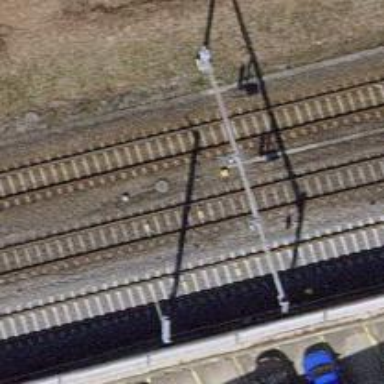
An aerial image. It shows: Railway signal.